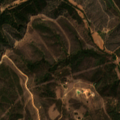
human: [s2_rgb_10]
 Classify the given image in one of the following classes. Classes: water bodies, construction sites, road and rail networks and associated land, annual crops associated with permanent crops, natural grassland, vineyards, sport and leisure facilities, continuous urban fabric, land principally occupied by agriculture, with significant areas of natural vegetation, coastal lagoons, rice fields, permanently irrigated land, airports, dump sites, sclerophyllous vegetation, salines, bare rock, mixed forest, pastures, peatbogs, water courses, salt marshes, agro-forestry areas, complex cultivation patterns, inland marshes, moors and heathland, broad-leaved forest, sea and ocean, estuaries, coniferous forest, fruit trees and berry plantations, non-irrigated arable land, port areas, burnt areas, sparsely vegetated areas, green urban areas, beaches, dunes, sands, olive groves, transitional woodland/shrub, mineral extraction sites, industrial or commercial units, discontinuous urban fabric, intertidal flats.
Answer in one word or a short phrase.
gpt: broad-leaved forest, sclerophyllous vegetation, transitional woodland/shrub